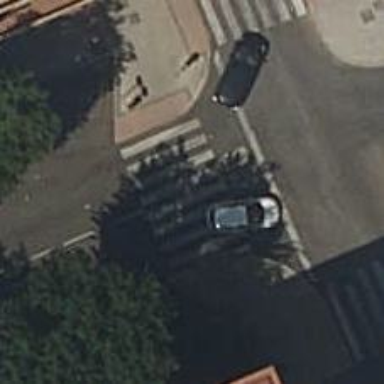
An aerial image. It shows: Uncontrolled zebra crossing on the road.